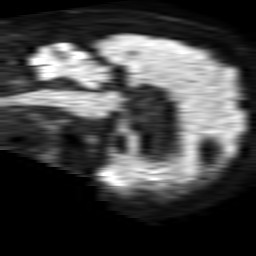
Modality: TRACE
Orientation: sagittal
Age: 77
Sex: male
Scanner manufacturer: philips
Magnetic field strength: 1.5 T
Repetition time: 3.517 s
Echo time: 0.07078 s